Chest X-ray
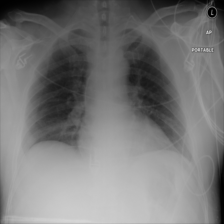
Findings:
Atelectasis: negative
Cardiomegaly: negative
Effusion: negative
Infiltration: negative
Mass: negative
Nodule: negative
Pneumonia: negative
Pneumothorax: negative
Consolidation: negative
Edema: negative
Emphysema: negative
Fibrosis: negative
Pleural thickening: negative
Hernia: negative